Question: Example of what it should look like:

I've only gotten it to either go to the far right, or far left. Is there any simple way to get it between the centre, and the right?
edit: code
(put code at <URL>
'''
.row {
display: table-cell;
vertical-align: middle;
}
* {
box-sizing: border-box;
}
/* Create three unequal columns that floats next to each other */
.column {
float: left;
padding: 10px;
height: 300px; /* Should be removed. Only for demonstration */
}
.left, .right {
width: 25%;
}
.middle {
width: 50%;
}
/* Clear floats after the columns */
.row:after {
content: "";
display: table;
clear: both;
}
'''
'''
<div class="row">
<div class="column left" style="background-color:#27272e;">
<h2>Column 1</h2>
<p>Some text..</p>
</div>
<div class="column middle" style="background-color:#27272e;">
<h2>Column 2</h2>
<p>Some text..</p>
</div>
<div class="column right" style="background-color:#27272e;">
<img src="bg.jpg" alt="img">
</div>
</div>
'''
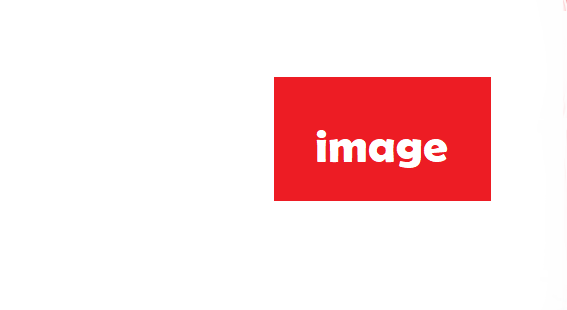
Answer: Based on your code, I just added the CSS below to se your image correctly size to the right column:
'''
.right{
display:flex;
}
.right img{
margin: auto;
max-width: 100%;
max-height: 100%;
}
'''
## DEMO
'''
.row {
display: table-cell;
vertical-align: middle;
}
* {
box-sizing: border-box;
}
/* Create three unequal columns that floats next to each other */
.column {
float: left;
padding: 10px;
height: 300px; /* Should be removed. Only for demonstration */
}
.left, .right {
width: 25%;
}
.middle {
width: 50%;
}
/* Clear floats after the columns */
.row:after {
content: "";
display: table;
clear: both;
}
.right{
display:flex;
}
.right img{
margin: auto;
max-width: 100%;
max-height: 100%;
}
'''
'''
<div class="row">
<div class="column left" style="background-color:#27272e;">
<h2>Column 1</h2>
<p>Some text..</p>
</div>
<div class="column middle" style="background-color:#27272e;">
<h2>Column 2</h2>
<p>Some text..</p>
</div>
<div class="column right" style="background-color:#27272e;">
<img src="https://images.freeimages.com/images/large-previews/7e9/ladybird-<PHONE>.jpg" alt="img">
</div>
</div>
'''